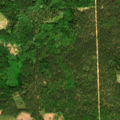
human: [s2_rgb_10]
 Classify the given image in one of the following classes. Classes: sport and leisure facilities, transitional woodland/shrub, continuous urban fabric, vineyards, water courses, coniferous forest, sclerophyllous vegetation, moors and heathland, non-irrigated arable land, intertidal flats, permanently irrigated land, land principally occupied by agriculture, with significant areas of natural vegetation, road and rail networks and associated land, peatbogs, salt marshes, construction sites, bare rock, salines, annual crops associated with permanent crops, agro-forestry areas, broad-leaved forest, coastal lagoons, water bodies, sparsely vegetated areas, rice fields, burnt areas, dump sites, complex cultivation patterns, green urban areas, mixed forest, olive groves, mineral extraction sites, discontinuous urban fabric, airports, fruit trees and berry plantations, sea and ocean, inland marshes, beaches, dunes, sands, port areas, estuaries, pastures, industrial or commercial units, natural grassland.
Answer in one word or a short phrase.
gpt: coniferous forest, mixed forest